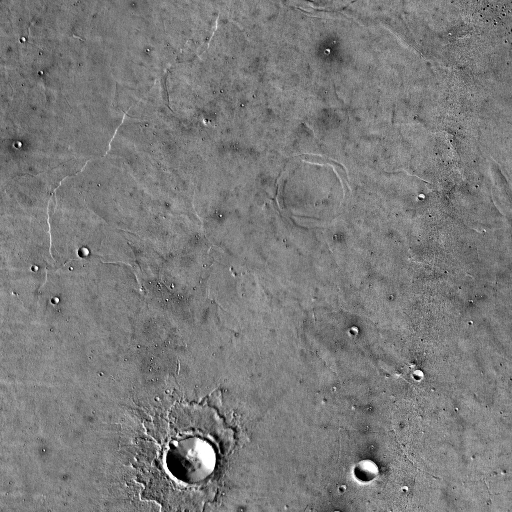
Crater classes present: Background, Other, Layered, Buried